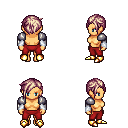
a pixel art fantasy rpg character, female body template, human, tanned skin, steel arm armor, red pants, white blonde pixie cut hairstyle, white cloth bracers, gold boots, four views (front, back, left, right), 2x2 character sprite sheet, small pixel art, hard edges, no anti-aliasing